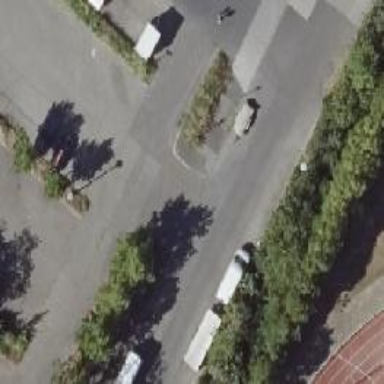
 there is parallel on-street parking lane."